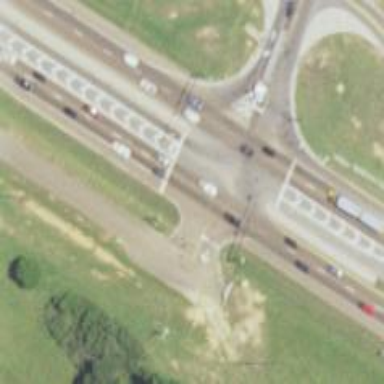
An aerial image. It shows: This image shows trunk highway that functions as expressway.